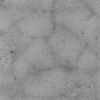
Label: not_dusty